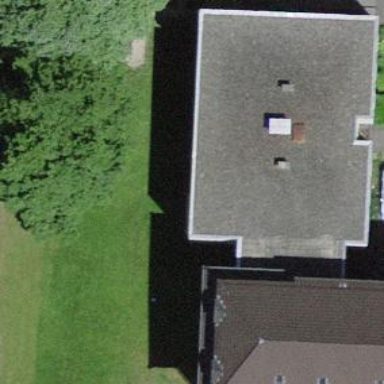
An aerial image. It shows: Flat-roofed building.